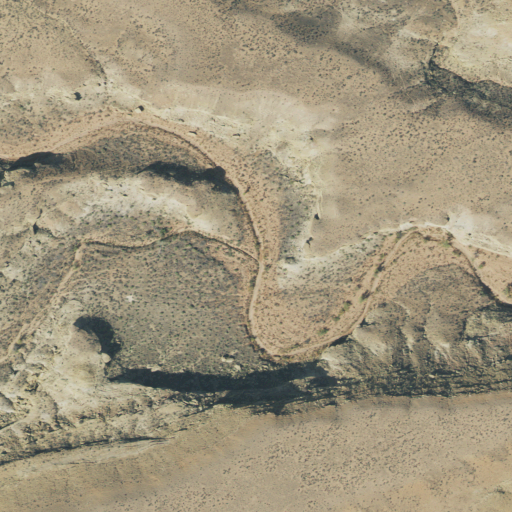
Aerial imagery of valley in Utah named Sand Wash containing shrub and grassland